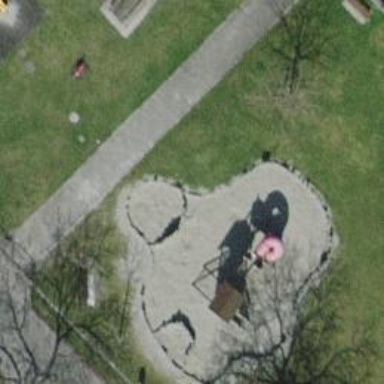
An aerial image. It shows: Playground area for leisure land.